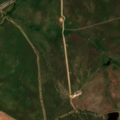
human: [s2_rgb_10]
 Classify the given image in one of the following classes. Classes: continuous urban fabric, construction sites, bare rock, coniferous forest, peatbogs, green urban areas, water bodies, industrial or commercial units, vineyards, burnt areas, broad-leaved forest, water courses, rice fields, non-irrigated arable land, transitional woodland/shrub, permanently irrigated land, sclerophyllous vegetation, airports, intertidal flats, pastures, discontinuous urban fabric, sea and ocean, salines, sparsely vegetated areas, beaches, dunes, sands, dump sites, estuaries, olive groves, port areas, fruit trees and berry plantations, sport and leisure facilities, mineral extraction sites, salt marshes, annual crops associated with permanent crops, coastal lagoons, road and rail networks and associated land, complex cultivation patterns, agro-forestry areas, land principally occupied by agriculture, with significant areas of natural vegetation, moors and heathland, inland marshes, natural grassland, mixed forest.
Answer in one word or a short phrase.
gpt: continuous urban fabric